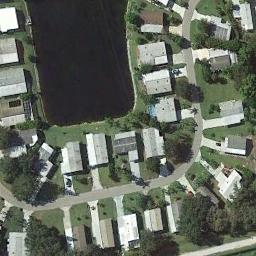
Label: mobile_home_park